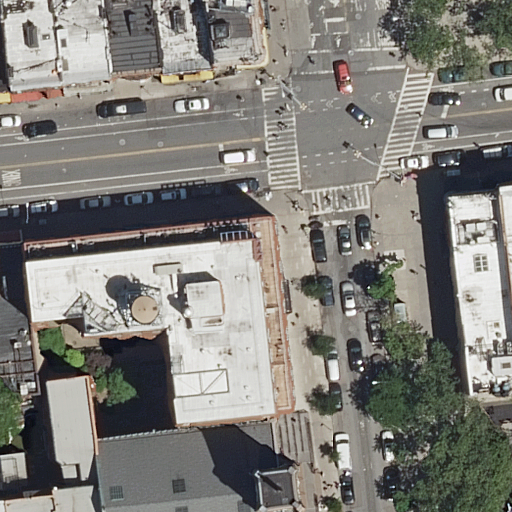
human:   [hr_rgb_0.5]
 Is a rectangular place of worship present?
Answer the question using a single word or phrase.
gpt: yes

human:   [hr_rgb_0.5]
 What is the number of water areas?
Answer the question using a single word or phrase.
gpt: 0

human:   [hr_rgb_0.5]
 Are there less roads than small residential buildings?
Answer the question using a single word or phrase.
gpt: yes

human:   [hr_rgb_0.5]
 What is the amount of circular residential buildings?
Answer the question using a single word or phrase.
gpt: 0

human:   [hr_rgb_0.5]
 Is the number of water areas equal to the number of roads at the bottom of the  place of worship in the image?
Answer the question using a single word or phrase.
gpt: yes

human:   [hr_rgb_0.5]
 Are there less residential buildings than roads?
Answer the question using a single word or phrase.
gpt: no

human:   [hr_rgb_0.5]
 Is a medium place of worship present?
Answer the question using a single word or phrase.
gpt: yes

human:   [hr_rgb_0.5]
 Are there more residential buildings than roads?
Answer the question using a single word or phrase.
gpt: yes

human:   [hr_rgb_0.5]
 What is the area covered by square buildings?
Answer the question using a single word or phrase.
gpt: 0m2

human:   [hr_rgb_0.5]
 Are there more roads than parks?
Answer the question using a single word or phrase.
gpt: yes

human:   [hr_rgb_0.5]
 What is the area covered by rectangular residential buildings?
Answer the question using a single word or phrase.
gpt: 620m2

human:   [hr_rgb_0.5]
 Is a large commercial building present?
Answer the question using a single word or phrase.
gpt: no

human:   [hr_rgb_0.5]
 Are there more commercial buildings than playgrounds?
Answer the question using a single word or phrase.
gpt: no

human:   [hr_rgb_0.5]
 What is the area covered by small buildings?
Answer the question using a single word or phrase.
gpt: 131m2

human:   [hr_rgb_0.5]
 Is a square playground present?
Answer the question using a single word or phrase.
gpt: no

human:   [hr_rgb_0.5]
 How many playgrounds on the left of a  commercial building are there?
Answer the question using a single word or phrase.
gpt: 0

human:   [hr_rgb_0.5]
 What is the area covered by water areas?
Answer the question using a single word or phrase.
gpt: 0m2

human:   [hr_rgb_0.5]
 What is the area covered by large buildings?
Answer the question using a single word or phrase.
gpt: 1402m2

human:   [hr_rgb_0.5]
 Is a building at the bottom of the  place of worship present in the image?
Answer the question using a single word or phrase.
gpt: no

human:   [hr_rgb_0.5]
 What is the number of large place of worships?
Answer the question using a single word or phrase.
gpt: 0

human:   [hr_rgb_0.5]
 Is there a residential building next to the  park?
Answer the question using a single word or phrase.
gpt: yes

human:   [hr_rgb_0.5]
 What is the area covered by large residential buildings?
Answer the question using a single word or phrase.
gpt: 1402m2

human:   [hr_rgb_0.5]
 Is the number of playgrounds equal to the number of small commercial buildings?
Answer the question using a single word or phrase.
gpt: no

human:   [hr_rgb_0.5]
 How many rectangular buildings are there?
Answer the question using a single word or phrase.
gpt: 11

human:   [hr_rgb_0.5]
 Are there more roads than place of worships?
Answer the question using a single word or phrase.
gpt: yes

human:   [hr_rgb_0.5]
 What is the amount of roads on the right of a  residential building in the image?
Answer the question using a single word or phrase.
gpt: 4

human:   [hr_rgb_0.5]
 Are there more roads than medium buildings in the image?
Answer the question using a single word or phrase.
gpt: no

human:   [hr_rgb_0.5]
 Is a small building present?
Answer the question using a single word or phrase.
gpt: yes

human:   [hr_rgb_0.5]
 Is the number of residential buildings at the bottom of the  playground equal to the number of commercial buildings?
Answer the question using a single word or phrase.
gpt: no

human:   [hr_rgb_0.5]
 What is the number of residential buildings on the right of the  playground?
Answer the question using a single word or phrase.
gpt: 0

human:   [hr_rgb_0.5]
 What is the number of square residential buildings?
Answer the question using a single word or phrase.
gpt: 0

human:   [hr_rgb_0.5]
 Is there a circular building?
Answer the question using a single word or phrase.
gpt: no

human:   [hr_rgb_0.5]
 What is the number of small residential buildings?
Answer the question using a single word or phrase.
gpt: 7

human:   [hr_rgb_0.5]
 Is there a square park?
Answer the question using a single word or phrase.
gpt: no

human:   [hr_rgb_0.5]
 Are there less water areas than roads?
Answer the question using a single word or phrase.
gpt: yes

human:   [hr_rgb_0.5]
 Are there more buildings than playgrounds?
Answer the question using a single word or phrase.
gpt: yes